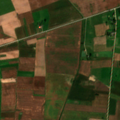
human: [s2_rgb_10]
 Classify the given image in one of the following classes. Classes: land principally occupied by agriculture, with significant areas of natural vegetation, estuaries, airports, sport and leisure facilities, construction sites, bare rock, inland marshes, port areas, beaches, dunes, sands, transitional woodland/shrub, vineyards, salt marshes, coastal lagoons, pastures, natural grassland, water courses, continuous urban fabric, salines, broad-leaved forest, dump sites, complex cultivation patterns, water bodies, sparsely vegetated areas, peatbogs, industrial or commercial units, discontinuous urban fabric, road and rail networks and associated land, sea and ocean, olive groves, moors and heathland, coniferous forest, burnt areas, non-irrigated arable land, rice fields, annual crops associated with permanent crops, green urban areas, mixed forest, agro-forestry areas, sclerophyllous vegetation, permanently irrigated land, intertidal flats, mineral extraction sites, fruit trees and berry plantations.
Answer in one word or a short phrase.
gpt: non-irrigated arable land, complex cultivation patterns, land principally occupied by agriculture, with significant areas of natural vegetation